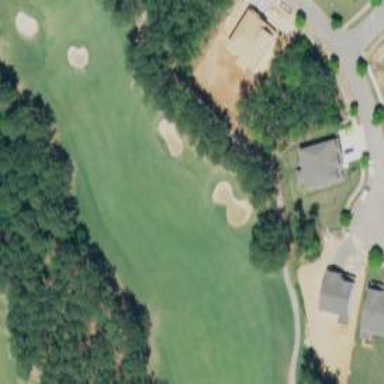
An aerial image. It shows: Golf hole.